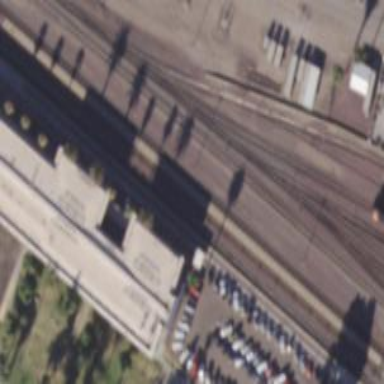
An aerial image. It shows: Platform for public transport and railway.